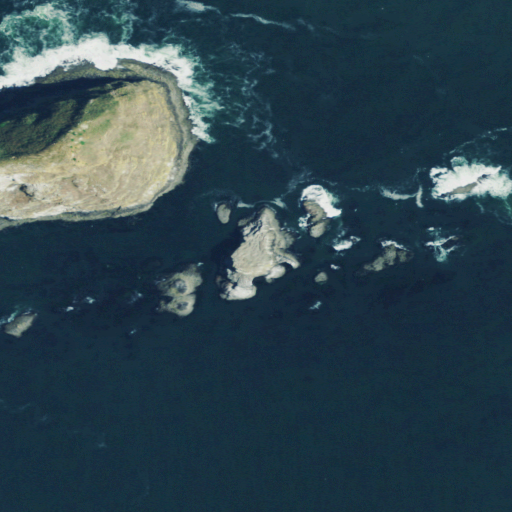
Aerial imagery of island in Oregon named Seal Rock containing open water, barren land, evergreen forest, and herbaceous wetlands